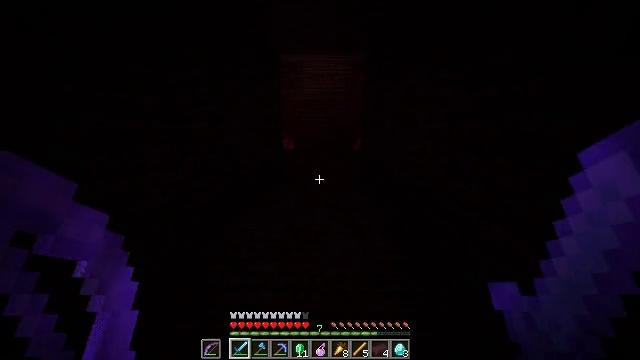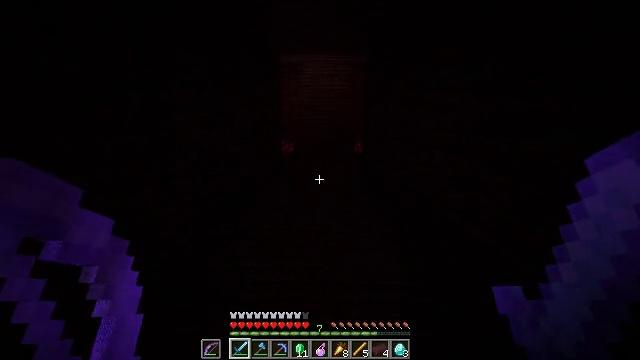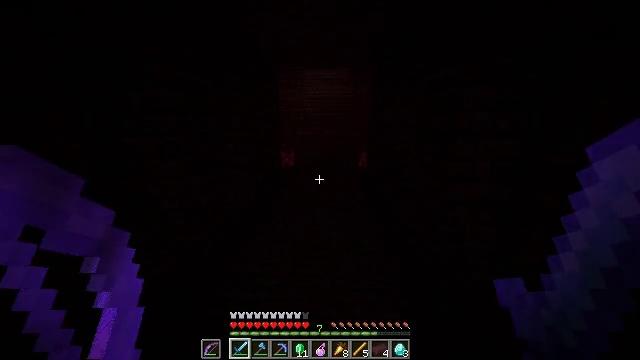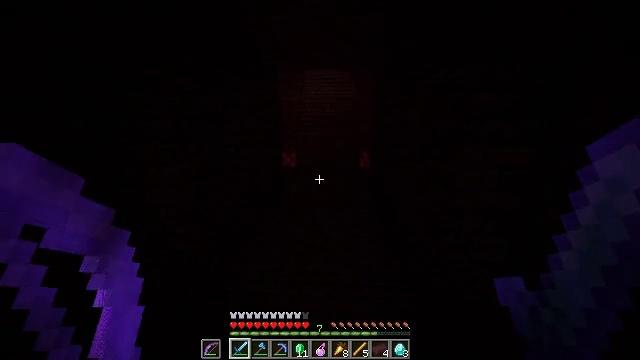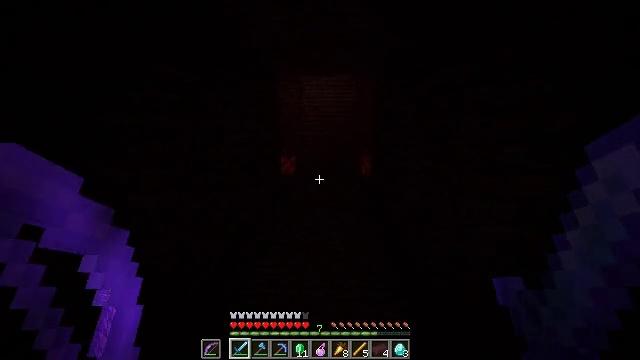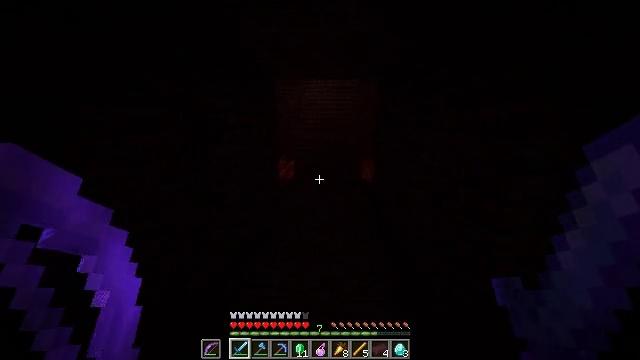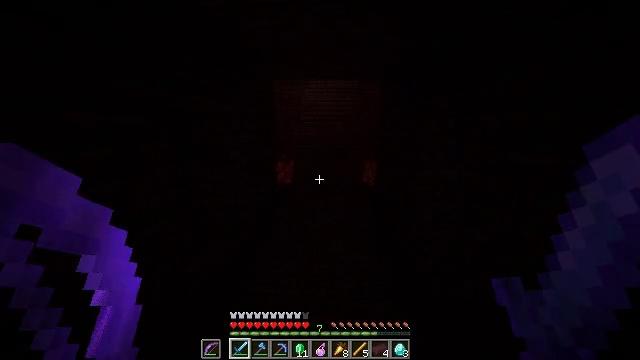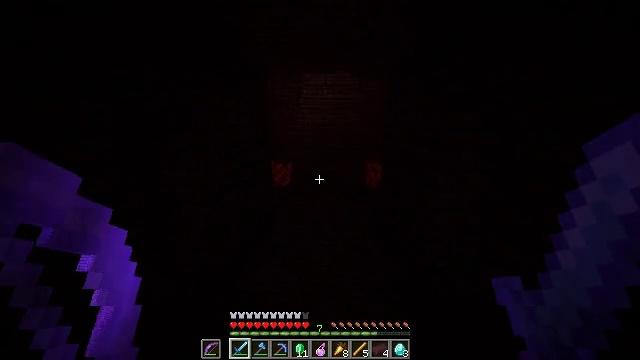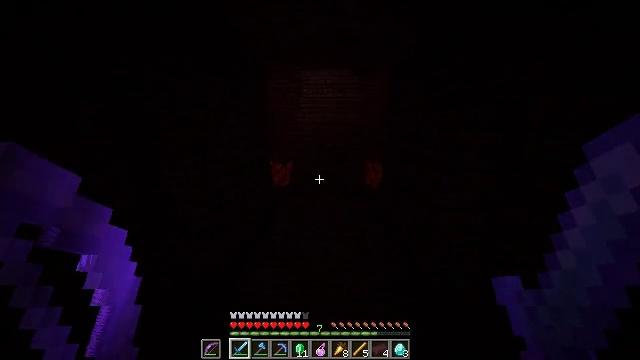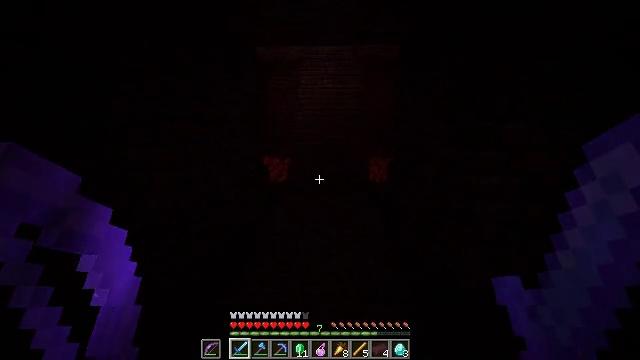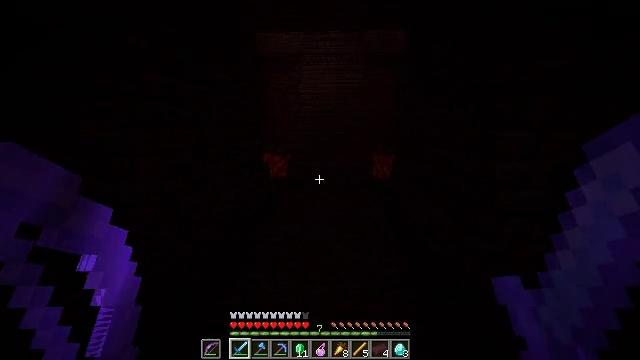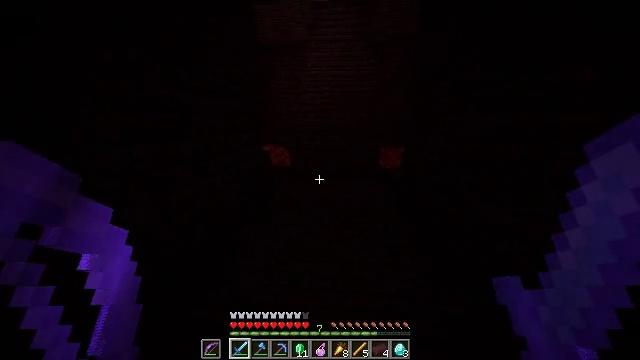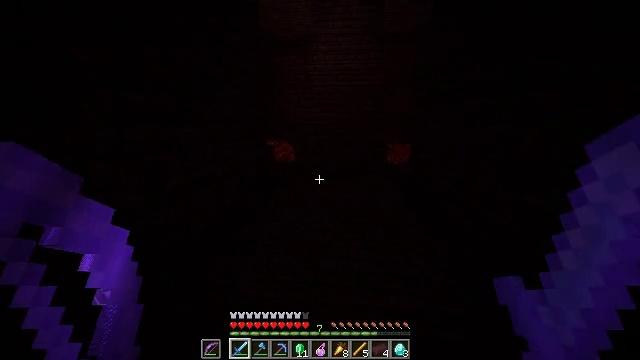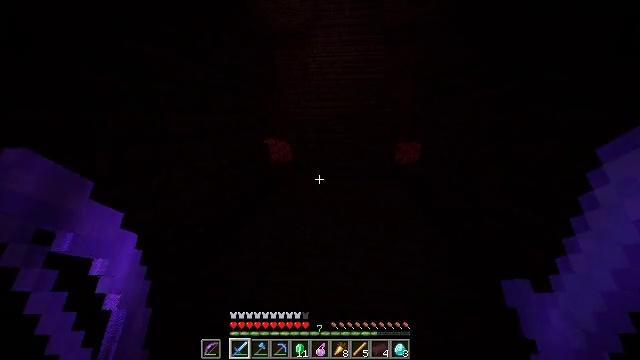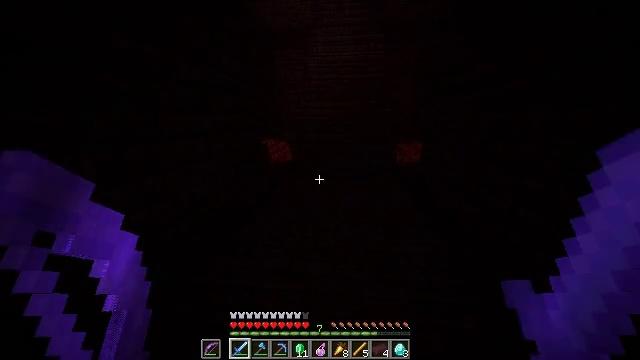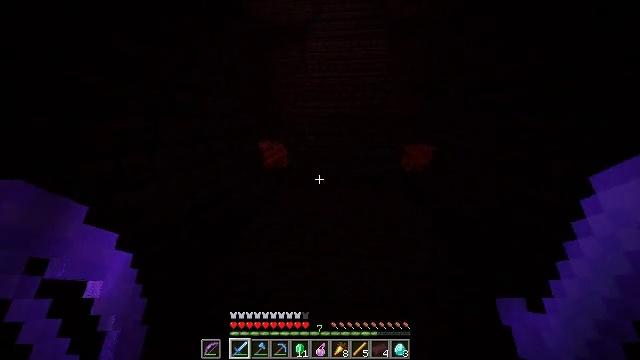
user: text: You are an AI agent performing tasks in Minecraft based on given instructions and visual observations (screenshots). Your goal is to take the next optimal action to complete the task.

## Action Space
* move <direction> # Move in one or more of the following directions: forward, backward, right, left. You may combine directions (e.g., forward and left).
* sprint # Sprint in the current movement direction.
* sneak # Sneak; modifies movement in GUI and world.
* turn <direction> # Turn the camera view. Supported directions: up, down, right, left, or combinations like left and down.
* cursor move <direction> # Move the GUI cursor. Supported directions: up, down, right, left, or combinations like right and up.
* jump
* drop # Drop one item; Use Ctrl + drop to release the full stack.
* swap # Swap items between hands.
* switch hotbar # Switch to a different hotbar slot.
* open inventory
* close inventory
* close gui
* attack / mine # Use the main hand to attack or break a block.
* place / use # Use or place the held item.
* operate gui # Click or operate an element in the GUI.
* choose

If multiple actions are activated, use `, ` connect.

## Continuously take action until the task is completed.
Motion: motion action
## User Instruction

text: Retrieve nether wart from the ground.
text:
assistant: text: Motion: move forward, sprint, jump
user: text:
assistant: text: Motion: move forward, sprint, jump
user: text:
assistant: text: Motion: move forward, sprint, jump
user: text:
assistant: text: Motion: move forward, sprint, jump
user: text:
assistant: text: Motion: move forward, sprint, jump
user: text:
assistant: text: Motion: move forward, sprint, jump
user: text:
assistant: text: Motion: move forward, sprint, jump
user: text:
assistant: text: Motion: move forward, sprint
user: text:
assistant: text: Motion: move forward, sprint
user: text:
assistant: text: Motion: move forward
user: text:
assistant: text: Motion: move forward, turn left
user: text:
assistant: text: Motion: move forward, turn left
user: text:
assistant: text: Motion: move forward
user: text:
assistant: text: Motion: move forward
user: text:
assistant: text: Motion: move forward
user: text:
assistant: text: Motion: move forward
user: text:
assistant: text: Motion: move forward, turn left
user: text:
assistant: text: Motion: move forward, turn left
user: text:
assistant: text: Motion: move forward, turn left
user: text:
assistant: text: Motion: move forward, turn left
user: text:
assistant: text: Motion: move forward, turn left
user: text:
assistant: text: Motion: move forward, turn left
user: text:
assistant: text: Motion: move forward, turn left and down
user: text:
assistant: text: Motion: turn left and down
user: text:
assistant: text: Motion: turn down
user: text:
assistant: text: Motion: turn right and down
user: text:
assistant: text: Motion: move forward, turn right
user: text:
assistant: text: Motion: move forward
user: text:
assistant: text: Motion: move forward
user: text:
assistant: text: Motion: move forward